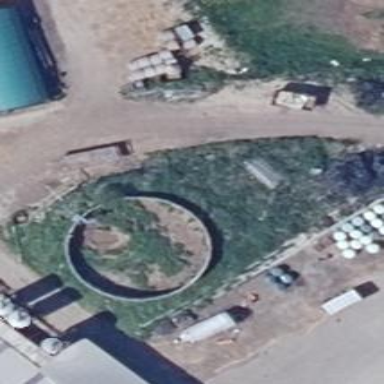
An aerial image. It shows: Silo.